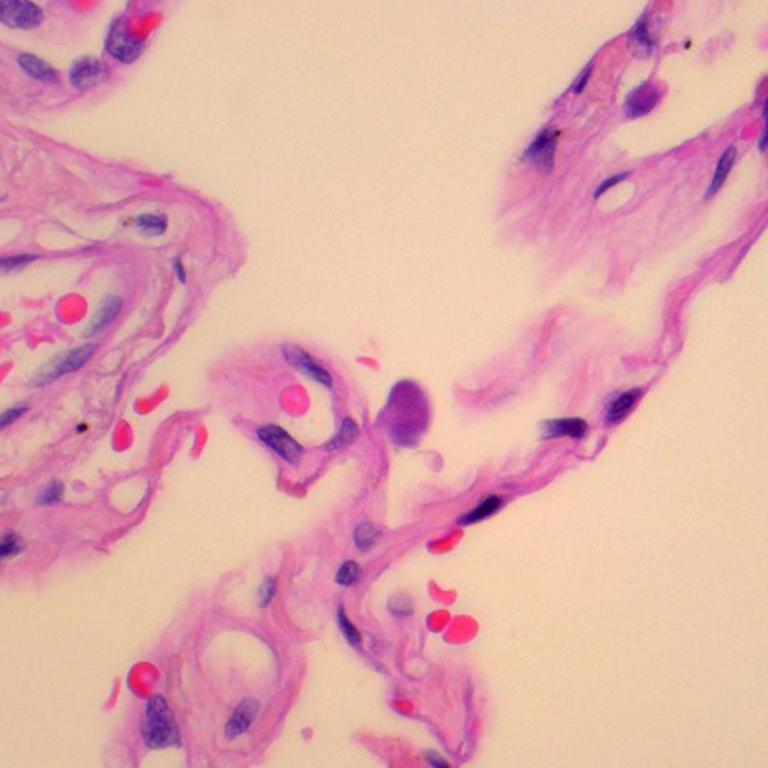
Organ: lung
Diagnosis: benign